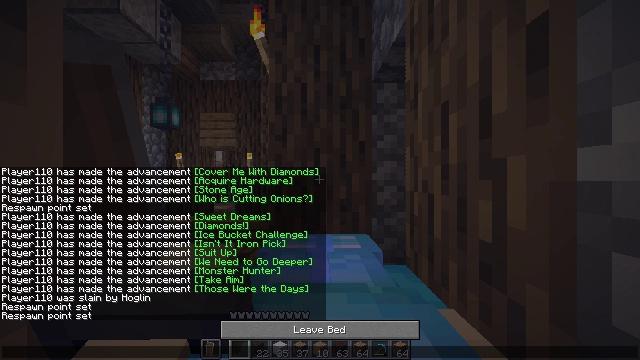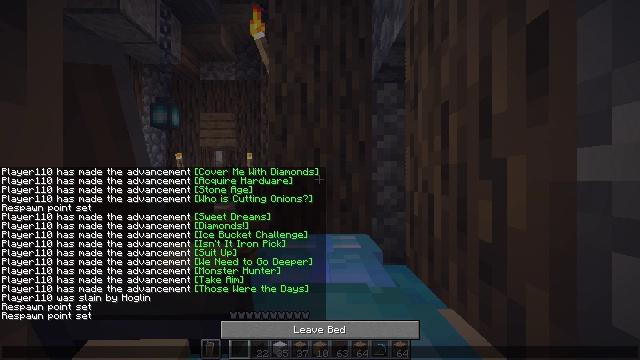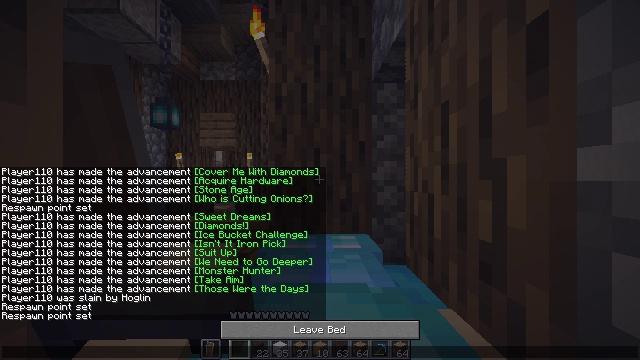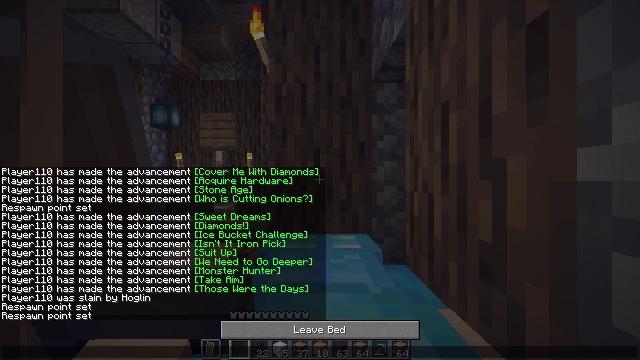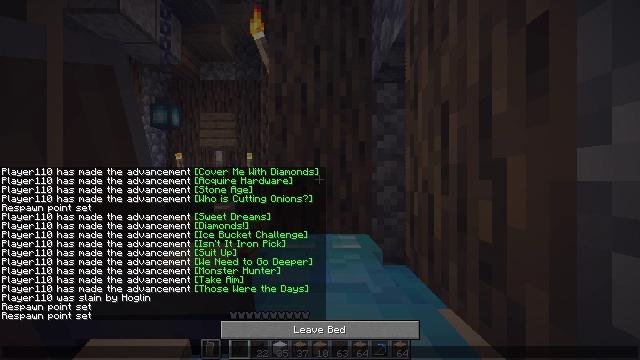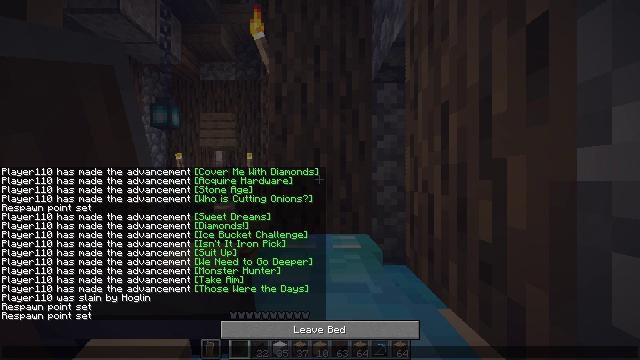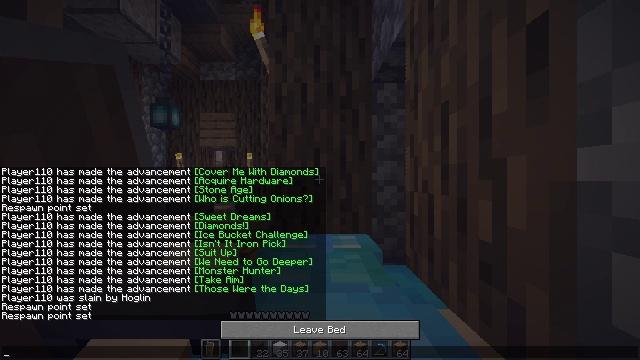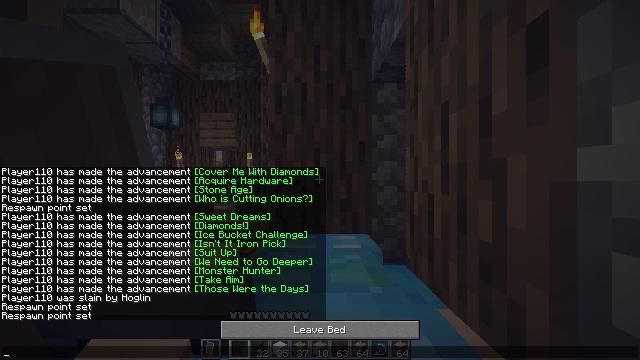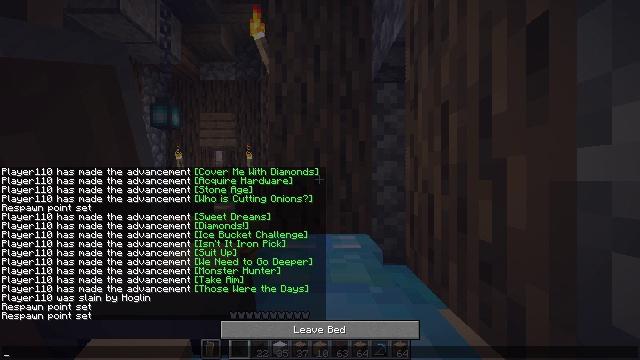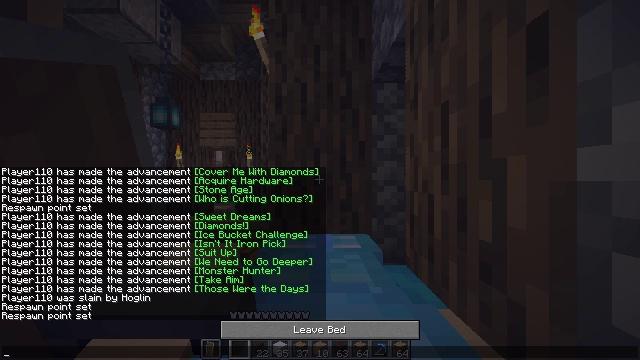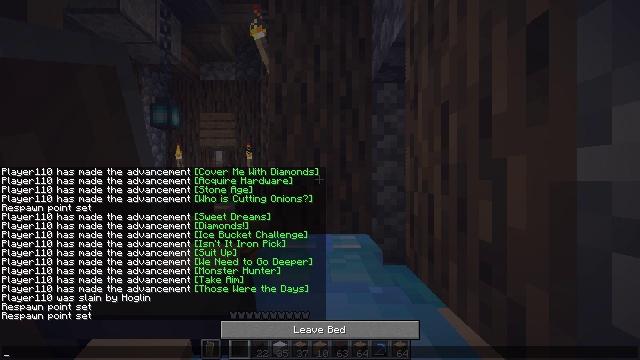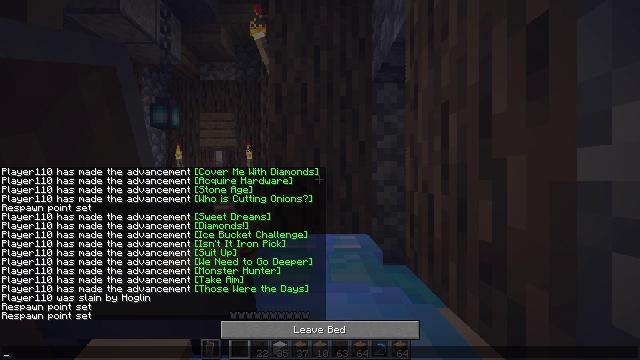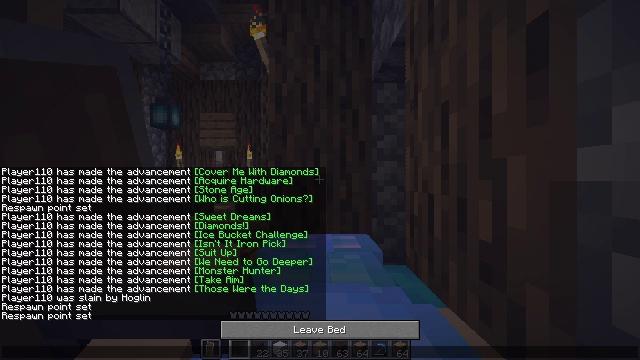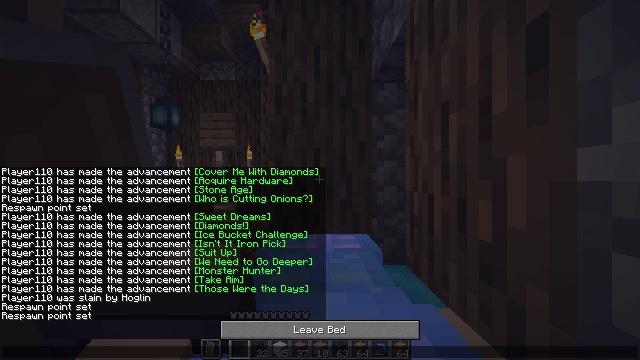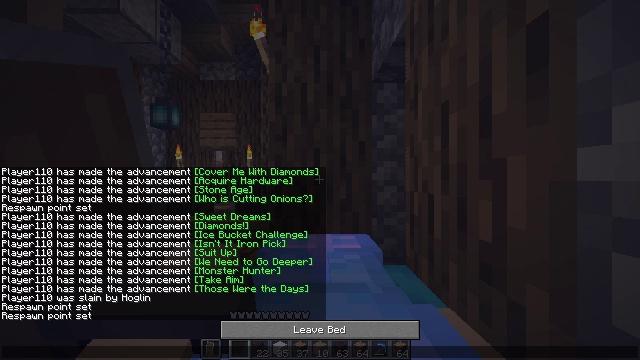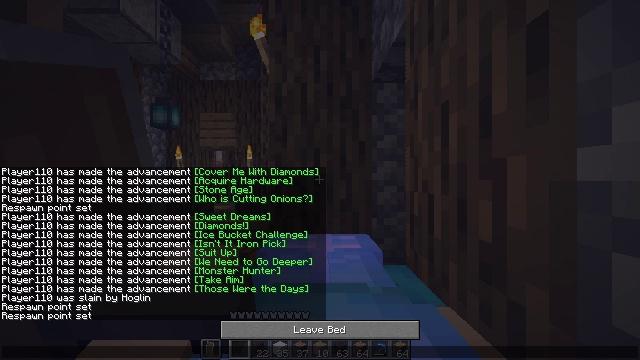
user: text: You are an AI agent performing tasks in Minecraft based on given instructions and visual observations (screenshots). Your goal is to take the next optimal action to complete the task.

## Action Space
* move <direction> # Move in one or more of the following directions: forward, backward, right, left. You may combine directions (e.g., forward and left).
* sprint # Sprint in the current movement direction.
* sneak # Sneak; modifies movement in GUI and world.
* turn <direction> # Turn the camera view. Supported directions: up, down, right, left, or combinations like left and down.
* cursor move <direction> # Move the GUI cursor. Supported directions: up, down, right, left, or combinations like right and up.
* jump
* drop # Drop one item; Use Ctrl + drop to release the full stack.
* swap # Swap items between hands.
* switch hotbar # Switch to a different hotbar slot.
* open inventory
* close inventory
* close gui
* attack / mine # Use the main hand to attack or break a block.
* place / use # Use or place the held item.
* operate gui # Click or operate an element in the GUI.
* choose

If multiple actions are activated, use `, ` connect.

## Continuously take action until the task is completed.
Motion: motion action
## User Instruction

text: Mine dark oak stairs from a structure.
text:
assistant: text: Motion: no_op
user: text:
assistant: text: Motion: no_op
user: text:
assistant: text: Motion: no_op
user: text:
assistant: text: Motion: no_op
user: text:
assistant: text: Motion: no_op
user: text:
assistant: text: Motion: no_op
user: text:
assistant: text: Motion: no_op
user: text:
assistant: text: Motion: no_op
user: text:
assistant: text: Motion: no_op
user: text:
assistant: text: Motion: no_op
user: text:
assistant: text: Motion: no_op
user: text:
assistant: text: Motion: no_op
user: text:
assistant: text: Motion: no_op
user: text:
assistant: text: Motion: no_op
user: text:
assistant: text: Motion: no_op
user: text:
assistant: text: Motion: no_op
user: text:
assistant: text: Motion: no_op
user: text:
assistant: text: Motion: no_op
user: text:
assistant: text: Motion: no_op
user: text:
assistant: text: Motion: no_op
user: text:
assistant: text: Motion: no_op
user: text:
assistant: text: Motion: no_op
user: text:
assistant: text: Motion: no_op
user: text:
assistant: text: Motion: no_op
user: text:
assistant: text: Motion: no_op
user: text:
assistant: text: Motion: no_op
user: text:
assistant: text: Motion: no_op
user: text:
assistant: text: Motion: no_op
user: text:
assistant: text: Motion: no_op
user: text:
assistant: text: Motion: no_op